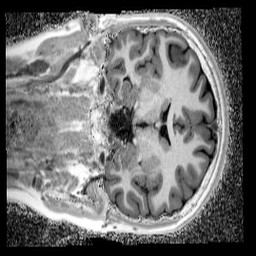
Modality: UNIT1_denoised
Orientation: coronal
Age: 14
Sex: female
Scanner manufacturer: siemens
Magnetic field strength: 3 T
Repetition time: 4 s
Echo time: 0.00299 s